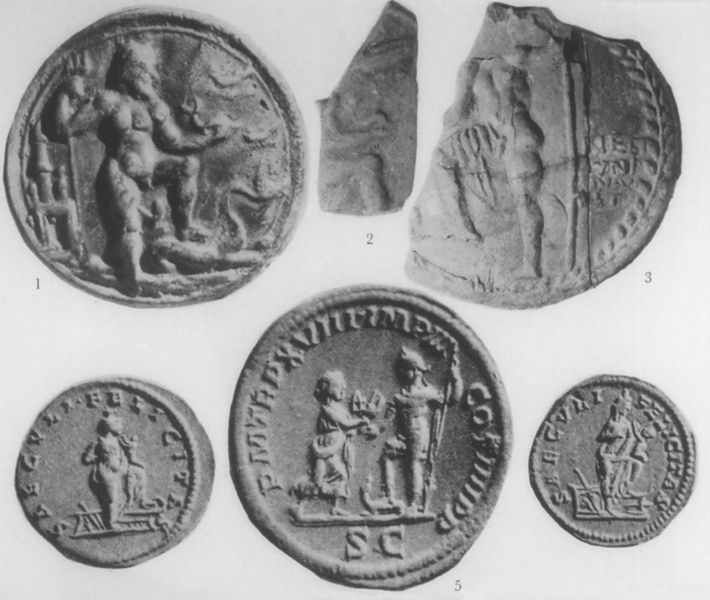
Titel: Tonmedaillons, Denare und Goldmünzen
Schlagwörter: gott, mann, nackt, frau, alt, mensch, fünf, kind, kinder, rund, stock, ton, relief, brüste, stab, inschrift, foto, nacktheit, antike, geld, schwarzweiß, lorbeer, rom, fragment, antik, zeus, griechenland, sammlung, speer, sechs, zerbrochen, römisch, münze, scherben, bruch, splitter, münzen, scherbe, neptun, perlrand, bruchstücke, tonscherben, 2, 1, sc, s.c., sammelaufnahme